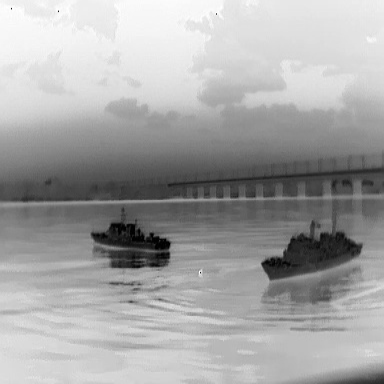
There are two warships in the infrared image.